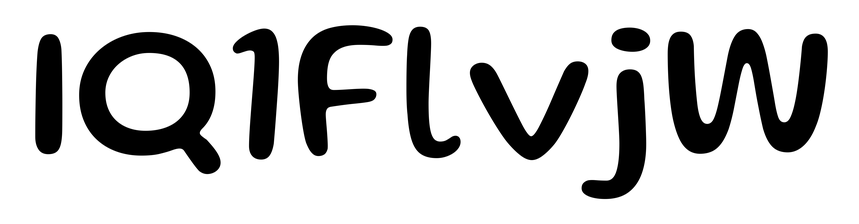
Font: Gluten_Regular